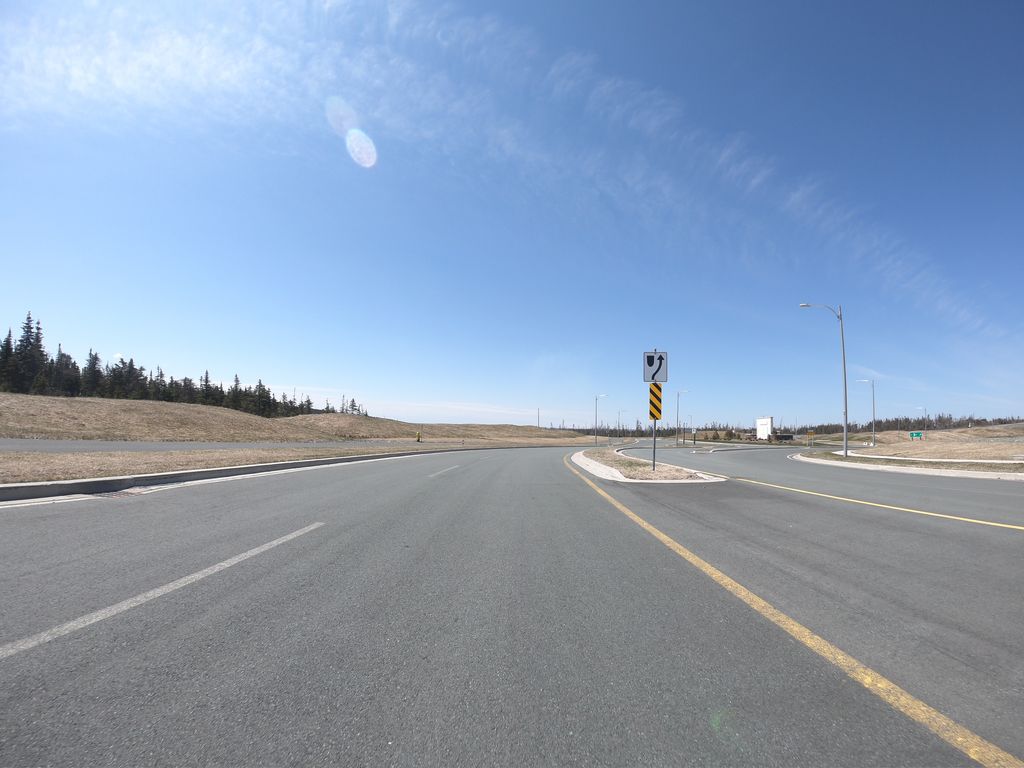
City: st_johns